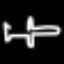
Label: airplane